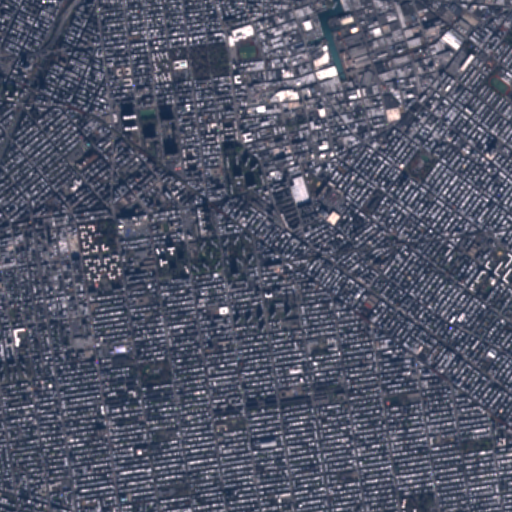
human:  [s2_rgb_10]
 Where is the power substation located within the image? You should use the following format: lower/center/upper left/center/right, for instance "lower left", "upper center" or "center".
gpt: The power substation is located in the center of the image.
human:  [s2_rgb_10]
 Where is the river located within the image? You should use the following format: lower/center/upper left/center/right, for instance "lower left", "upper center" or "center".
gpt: The river is located in the upper of the image.
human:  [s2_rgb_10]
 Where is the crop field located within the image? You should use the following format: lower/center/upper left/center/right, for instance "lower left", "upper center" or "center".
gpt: There is no crop field in the image.